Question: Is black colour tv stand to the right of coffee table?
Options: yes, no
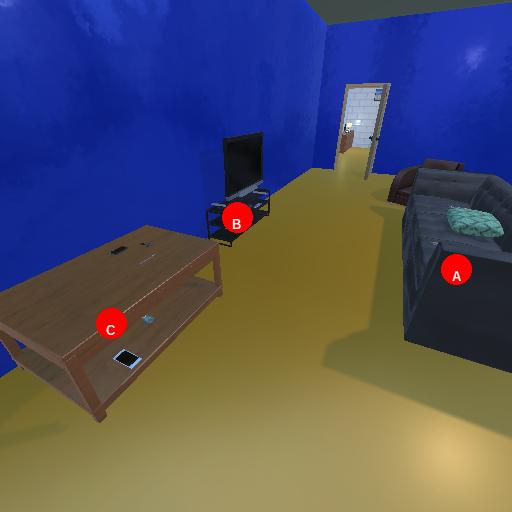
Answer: yes